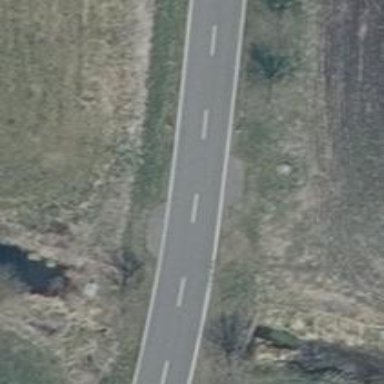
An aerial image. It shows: Asphalt road classified as tertiary.